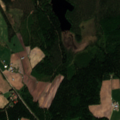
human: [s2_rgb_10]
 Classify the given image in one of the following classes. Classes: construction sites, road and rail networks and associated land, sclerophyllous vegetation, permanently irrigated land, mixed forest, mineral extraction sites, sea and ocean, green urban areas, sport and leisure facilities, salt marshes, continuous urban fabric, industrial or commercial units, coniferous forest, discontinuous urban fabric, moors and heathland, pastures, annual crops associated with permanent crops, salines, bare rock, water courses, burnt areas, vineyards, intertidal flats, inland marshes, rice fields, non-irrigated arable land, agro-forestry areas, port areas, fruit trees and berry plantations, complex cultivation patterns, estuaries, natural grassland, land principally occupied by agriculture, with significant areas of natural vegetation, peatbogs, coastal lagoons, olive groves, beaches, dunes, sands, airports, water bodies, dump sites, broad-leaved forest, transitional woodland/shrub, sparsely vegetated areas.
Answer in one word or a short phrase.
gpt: non-irrigated arable land, land principally occupied by agriculture, with significant areas of natural vegetation, coniferous forest, mixed forest